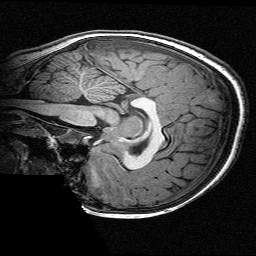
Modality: T1w
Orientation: sagittal
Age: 10
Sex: male
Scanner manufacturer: siemens
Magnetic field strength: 3 T
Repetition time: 2.3 s
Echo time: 0.00336 s